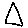
Label: triangle